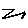
Label: zigzag